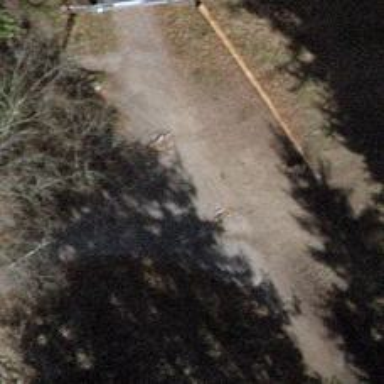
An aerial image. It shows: Emergency access point on the road.